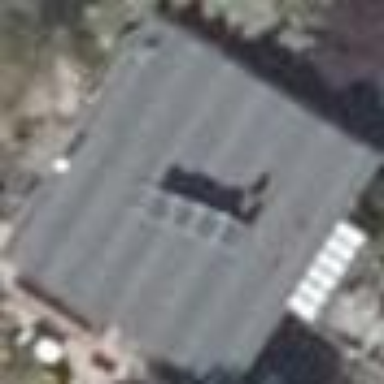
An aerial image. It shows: Detached building.